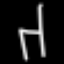
Label: chair